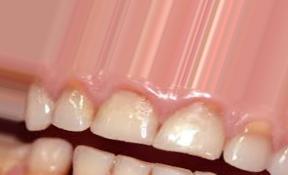
Condition: Tooth Discoloration